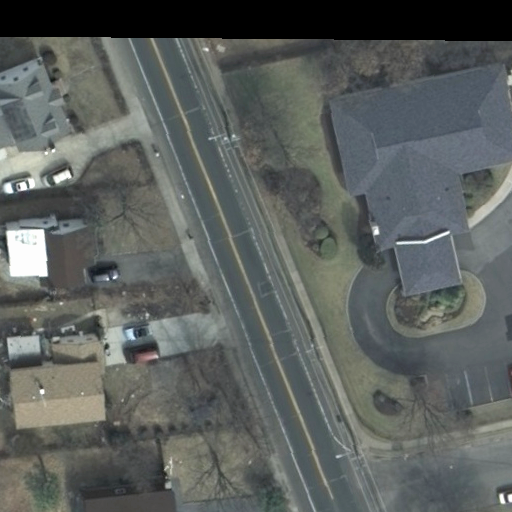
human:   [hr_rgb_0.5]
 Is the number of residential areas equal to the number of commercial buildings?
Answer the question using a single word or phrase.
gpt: yes

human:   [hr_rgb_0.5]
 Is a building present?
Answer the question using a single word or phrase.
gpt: yes

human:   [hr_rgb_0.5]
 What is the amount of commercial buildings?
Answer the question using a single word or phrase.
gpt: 1

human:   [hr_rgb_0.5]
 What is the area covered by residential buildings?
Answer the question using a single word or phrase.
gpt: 692m2

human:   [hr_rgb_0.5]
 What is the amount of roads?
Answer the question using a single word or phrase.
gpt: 2

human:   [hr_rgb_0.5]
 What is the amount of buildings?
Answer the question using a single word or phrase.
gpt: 5

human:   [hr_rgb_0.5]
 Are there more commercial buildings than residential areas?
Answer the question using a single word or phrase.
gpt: no

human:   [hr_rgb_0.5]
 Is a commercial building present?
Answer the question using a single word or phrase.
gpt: yes

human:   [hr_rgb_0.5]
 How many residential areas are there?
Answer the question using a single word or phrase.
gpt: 1

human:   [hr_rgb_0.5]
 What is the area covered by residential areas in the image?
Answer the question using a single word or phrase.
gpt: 10611m2

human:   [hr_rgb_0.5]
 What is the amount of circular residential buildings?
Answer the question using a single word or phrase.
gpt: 0

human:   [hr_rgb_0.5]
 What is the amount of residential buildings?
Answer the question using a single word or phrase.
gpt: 4

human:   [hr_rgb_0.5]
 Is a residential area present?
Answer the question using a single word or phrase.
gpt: yes

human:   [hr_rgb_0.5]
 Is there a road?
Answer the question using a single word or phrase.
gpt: yes

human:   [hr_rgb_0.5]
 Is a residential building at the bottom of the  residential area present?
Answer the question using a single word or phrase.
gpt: no

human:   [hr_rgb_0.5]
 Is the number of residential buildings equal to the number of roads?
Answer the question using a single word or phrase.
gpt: no

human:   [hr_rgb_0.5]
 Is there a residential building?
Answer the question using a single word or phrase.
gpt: yes

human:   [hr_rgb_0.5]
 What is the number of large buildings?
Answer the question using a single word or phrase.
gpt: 0

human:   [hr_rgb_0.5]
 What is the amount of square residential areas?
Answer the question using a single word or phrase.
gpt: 0

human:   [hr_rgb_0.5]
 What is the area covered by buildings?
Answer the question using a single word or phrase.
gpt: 711m2

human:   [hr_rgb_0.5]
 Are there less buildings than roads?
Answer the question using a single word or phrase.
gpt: no

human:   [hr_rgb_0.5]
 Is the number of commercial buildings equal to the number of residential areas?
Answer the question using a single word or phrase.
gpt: yes

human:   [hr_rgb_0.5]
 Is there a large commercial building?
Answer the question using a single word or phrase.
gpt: no

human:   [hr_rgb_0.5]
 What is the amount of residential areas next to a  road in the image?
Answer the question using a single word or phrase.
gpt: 1

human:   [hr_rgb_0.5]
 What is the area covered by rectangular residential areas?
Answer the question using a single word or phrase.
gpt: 10611m2

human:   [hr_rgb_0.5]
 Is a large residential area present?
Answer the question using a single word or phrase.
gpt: yes

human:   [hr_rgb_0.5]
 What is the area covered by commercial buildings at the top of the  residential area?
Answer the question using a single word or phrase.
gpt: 18m2

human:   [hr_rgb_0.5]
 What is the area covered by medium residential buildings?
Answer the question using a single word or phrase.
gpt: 638m2

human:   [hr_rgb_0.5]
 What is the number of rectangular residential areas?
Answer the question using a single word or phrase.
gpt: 1

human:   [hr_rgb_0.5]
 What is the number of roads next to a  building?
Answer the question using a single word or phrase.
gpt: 2

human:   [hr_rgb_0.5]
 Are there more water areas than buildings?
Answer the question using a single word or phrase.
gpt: no

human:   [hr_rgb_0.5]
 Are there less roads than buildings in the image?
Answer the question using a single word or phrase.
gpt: yes

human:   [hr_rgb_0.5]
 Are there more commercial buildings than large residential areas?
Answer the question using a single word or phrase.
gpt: no

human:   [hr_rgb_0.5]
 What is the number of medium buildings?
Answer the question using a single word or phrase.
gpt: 3

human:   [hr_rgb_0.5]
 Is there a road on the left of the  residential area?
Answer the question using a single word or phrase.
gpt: no

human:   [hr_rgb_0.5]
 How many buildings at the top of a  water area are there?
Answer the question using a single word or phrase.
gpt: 0

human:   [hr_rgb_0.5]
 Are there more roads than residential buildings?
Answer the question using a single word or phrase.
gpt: no

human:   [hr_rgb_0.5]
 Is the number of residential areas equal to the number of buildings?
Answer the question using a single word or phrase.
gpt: no

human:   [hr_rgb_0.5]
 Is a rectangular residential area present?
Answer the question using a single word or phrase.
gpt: yes

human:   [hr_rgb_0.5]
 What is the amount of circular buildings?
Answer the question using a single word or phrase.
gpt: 0

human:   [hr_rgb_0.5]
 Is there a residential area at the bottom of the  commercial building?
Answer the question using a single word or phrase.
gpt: yes

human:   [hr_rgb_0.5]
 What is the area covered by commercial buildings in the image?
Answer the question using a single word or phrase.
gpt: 18m2

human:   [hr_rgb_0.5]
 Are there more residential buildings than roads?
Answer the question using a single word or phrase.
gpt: yes

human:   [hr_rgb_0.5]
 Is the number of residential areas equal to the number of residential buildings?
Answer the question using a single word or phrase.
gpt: no

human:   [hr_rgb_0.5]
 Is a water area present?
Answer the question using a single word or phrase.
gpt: no

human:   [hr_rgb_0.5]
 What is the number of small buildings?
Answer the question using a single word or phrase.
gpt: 2

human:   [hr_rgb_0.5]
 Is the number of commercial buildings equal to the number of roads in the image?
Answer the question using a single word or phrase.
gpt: no

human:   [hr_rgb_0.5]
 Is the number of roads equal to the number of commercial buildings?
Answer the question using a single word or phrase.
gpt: no

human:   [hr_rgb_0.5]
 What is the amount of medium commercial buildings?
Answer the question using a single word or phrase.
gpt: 0

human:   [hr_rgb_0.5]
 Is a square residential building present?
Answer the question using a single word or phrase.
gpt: no

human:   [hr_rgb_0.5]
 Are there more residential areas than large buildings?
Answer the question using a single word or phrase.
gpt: yes

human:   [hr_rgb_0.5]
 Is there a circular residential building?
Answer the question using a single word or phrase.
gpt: no

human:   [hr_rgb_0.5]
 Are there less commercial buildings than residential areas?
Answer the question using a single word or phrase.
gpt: no

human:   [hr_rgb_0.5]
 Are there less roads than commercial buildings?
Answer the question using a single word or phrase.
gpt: no

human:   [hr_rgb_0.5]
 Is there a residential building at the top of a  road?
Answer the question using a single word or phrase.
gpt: yes

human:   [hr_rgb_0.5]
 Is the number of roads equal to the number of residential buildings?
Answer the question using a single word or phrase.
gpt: no

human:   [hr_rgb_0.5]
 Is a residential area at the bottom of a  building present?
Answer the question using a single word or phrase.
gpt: yes

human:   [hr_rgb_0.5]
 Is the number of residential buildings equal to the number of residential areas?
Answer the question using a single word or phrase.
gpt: no

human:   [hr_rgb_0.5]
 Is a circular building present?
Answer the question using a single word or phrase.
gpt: no

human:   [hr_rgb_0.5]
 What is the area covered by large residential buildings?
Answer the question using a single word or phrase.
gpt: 0m2

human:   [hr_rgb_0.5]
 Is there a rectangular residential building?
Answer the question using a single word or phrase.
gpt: yes

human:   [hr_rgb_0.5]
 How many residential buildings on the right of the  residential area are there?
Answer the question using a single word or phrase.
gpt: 4

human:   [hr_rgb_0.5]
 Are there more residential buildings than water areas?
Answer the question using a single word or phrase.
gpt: yes

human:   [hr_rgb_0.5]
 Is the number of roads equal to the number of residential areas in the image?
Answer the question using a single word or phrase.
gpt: no